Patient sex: M
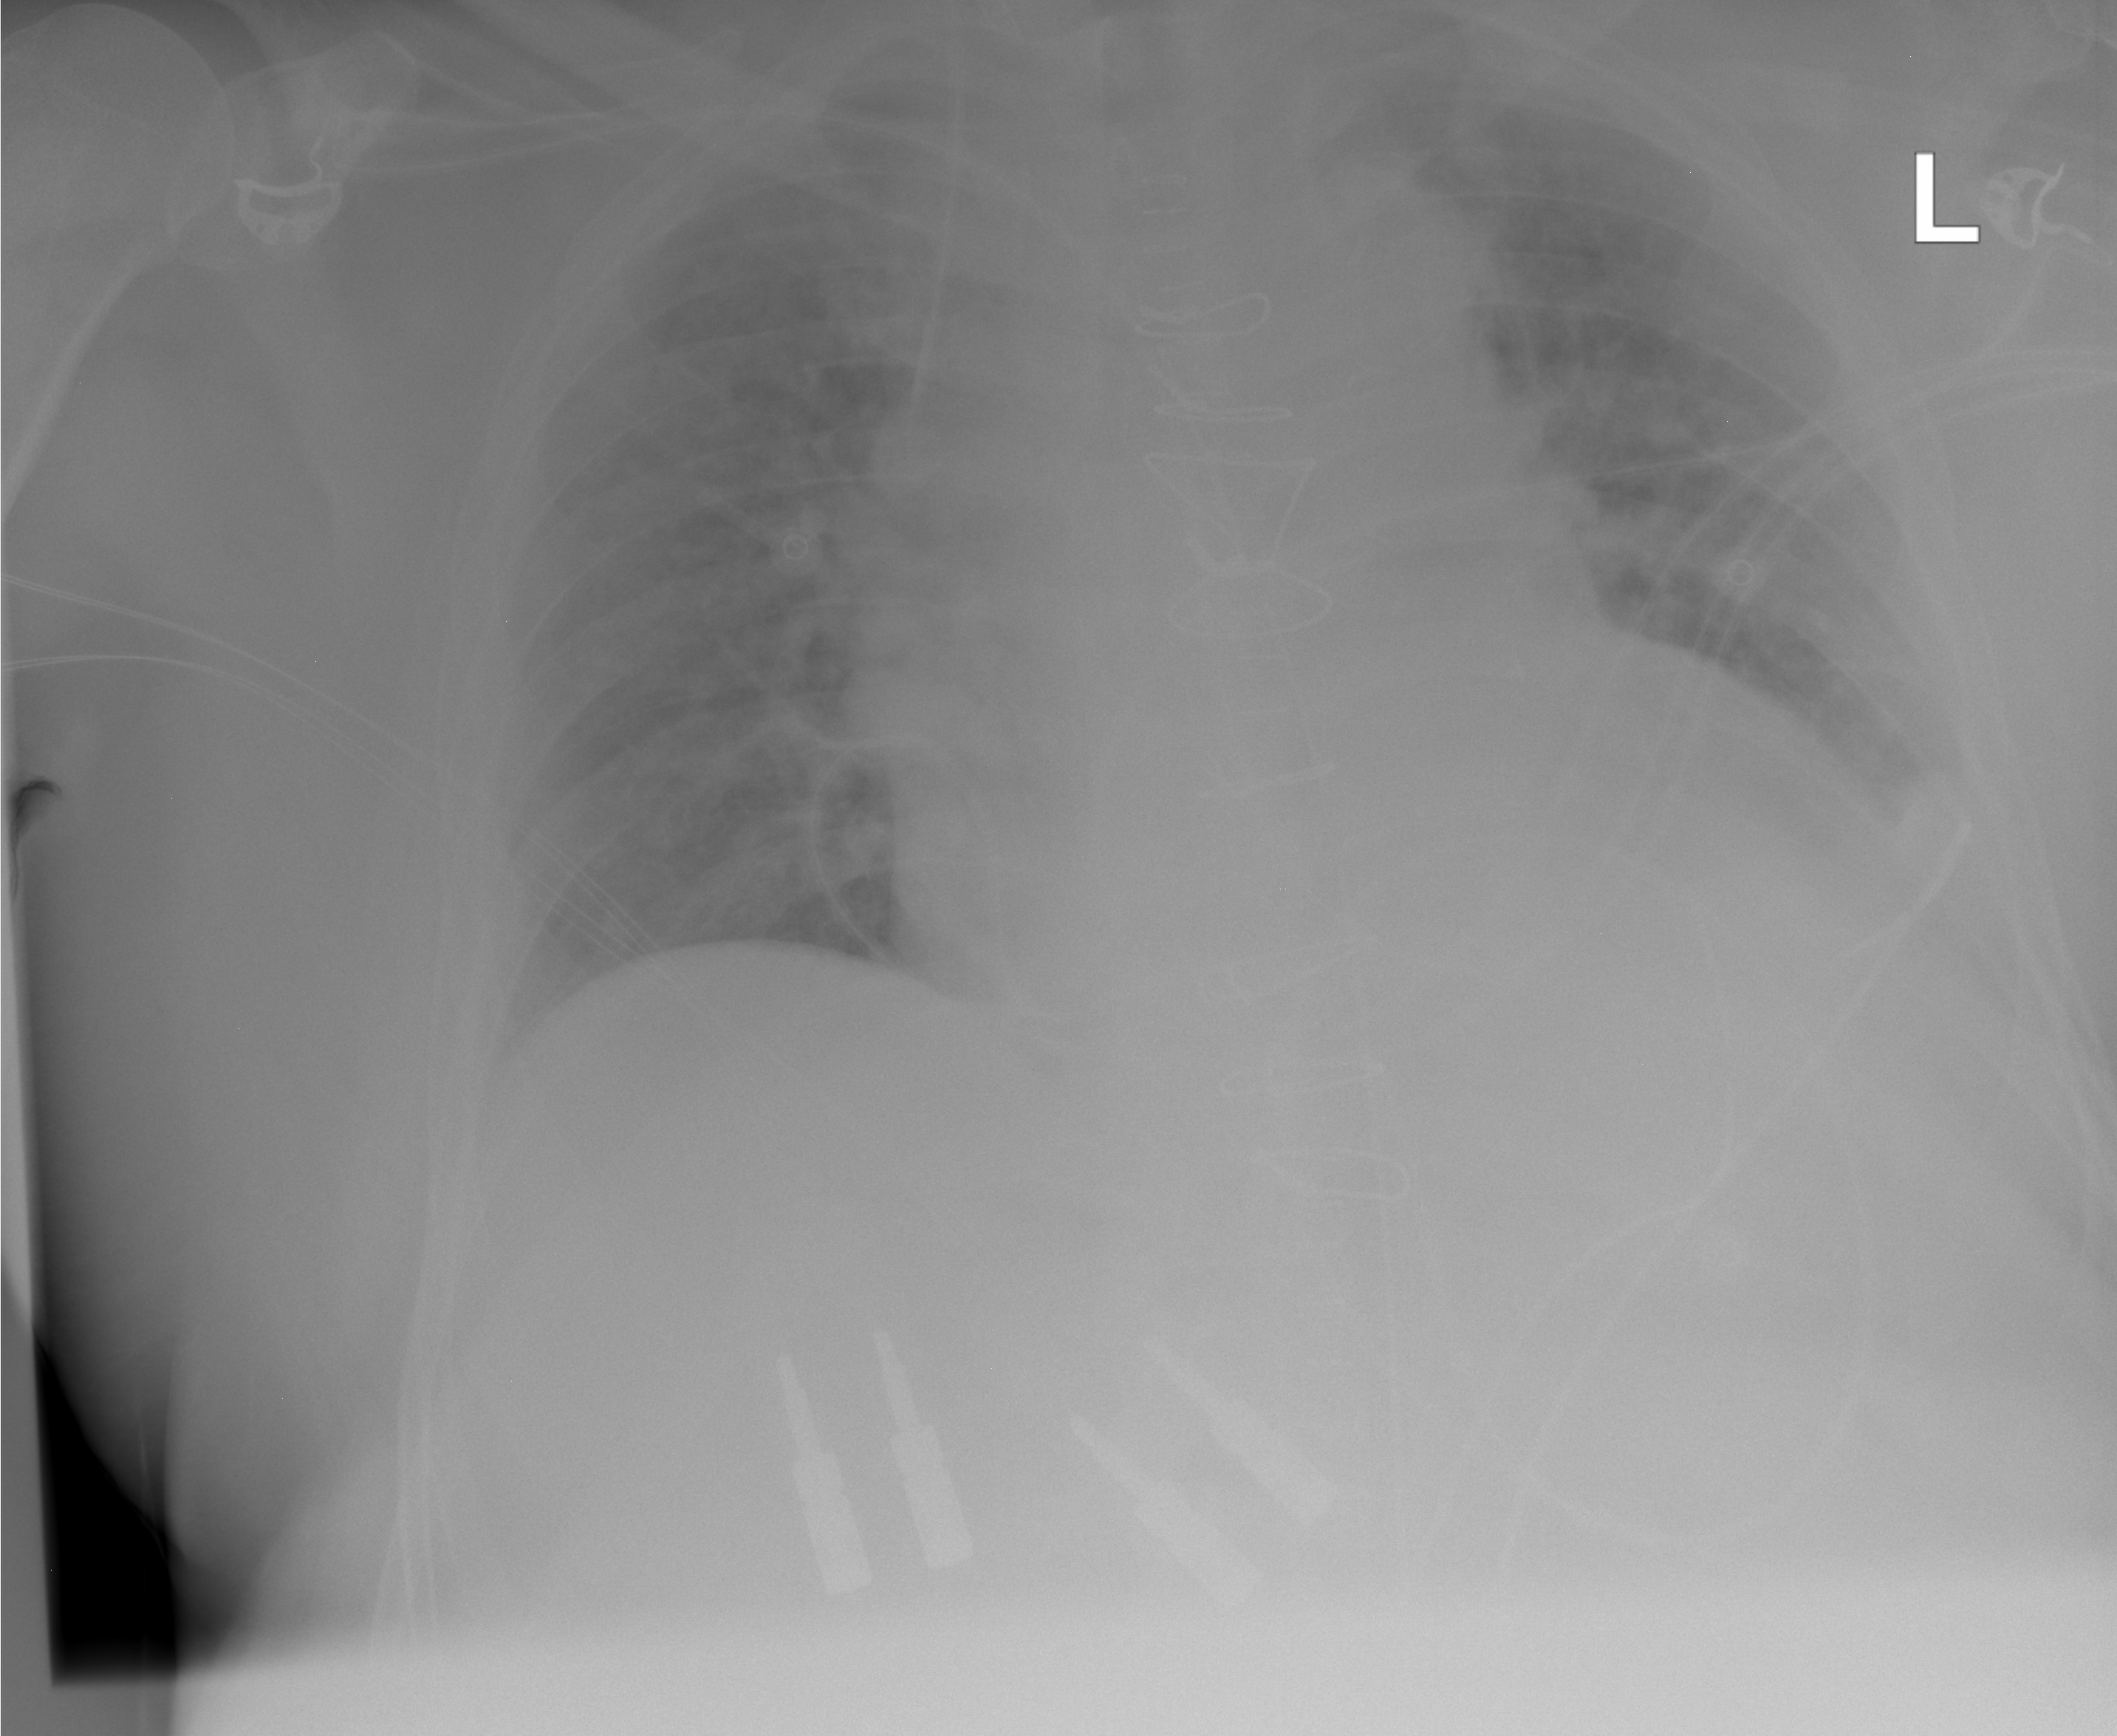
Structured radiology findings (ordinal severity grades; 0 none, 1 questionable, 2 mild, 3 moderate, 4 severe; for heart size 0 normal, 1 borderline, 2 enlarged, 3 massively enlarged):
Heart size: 2
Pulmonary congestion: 3
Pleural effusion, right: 0
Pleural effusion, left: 2
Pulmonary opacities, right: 0
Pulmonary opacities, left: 0
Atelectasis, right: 0
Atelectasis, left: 2